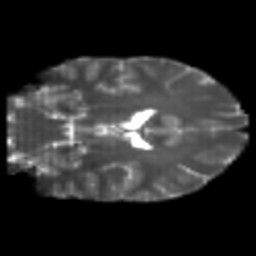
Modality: T2w
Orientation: coronal
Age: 25
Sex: female
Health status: healthy
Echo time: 0.074 s